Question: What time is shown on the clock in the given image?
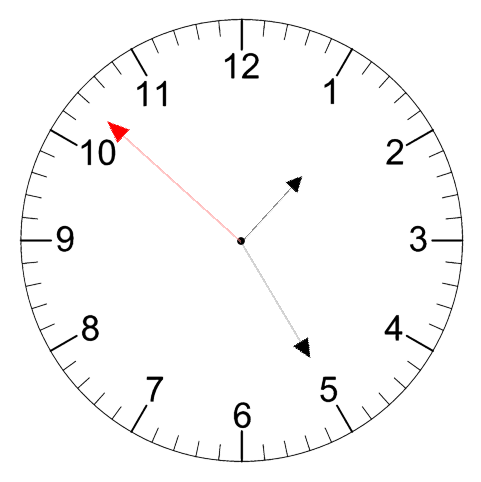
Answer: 01:24:52